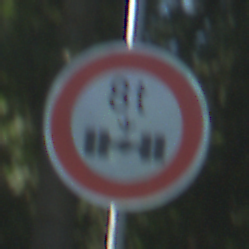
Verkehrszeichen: TatsaechlicheAchslast
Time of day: MorningAfternoon
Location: Outdoor (Nature)
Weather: Clear
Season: NotSpecified
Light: Natural